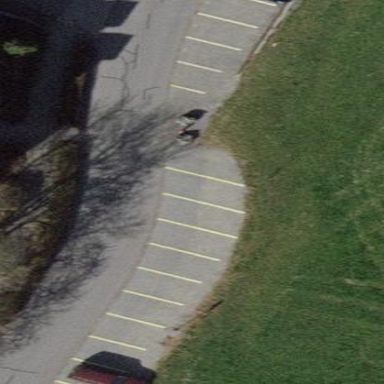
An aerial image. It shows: Parking available on the street side.